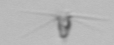
Label: Calciopappus